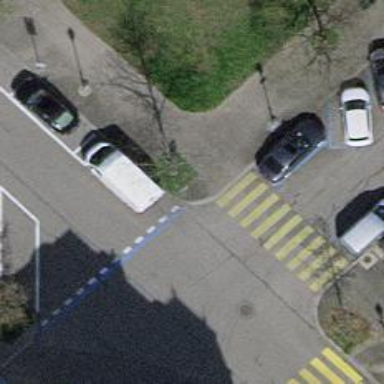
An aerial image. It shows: Kerb serving as barrier.